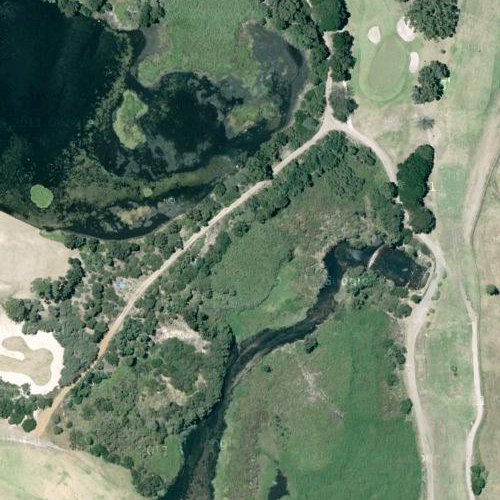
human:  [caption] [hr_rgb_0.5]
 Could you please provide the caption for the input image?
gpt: A wide river with green waters nearly turned a right angle while some plants on the banks .

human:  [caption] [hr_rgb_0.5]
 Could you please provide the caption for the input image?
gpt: A very wide river with green waters nearly turned a right angle .

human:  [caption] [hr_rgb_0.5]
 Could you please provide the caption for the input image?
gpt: This is a very wide river nearly turned a right angle .

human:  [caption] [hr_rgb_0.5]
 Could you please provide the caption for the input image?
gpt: A wide river with green waters nearly turned a right angle while some plants beside .

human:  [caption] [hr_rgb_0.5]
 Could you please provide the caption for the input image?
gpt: A wide river turned nearly a right angle while some plants on the banks .